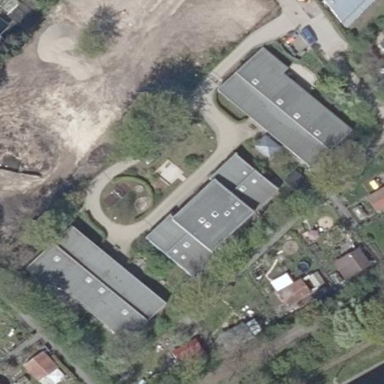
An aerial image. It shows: Nursing home.